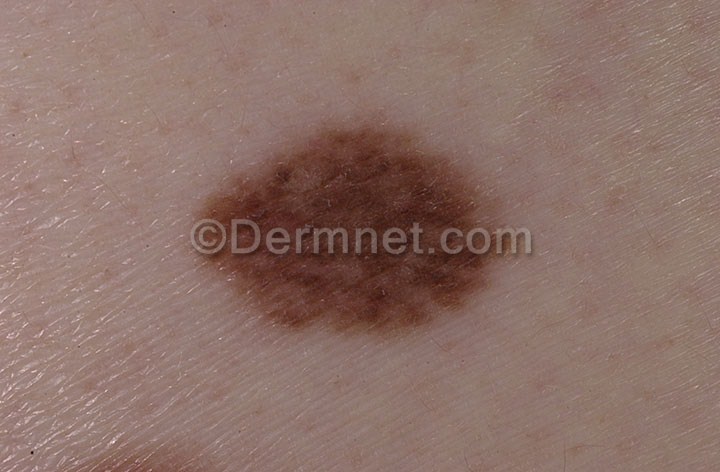
Disease: Melanoma Skin Cancer Nevi and Moles